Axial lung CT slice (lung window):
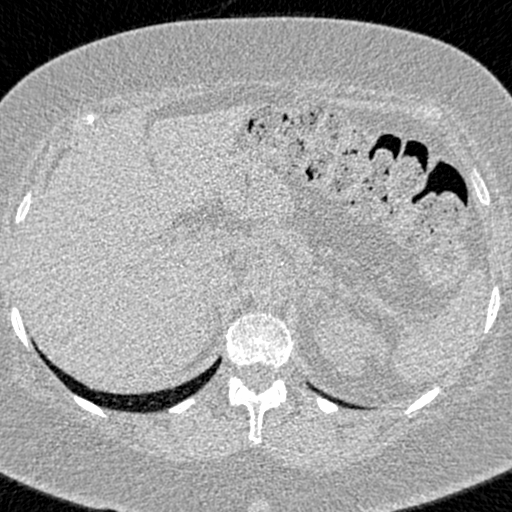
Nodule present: no